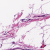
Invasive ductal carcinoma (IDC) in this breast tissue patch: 0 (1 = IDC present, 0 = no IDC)